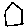
Label: house